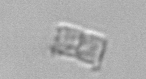
Label: Bacillariophyceae_morphotype1